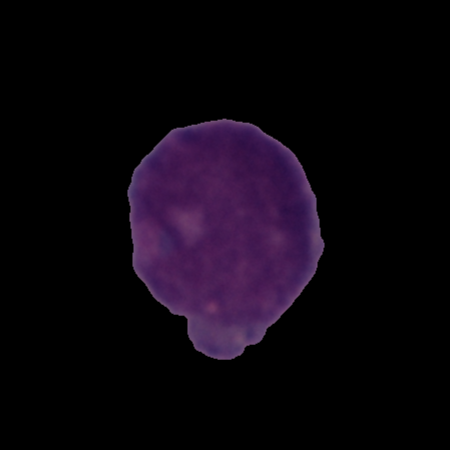
Label: cancer